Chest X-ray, PA view. Patient: 41 years old, sex M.
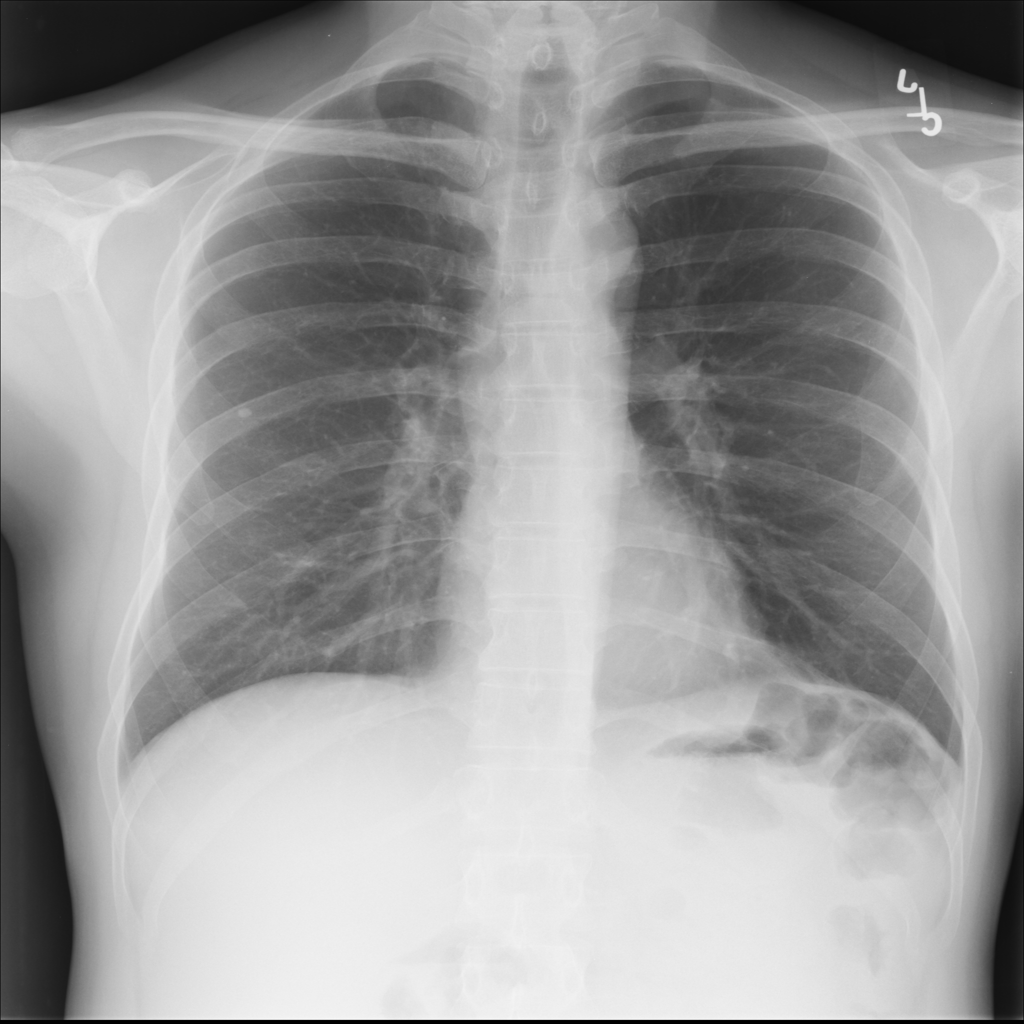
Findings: No Finding